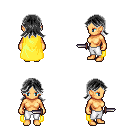
a pixel art fantasy rpg character, female body template, human, tanned skin, yellow cape, white pants, gray loose hair, dagger, four views (front, back, left, right), 2x2 character sprite sheet, small pixel art, hard edges, no anti-aliasing